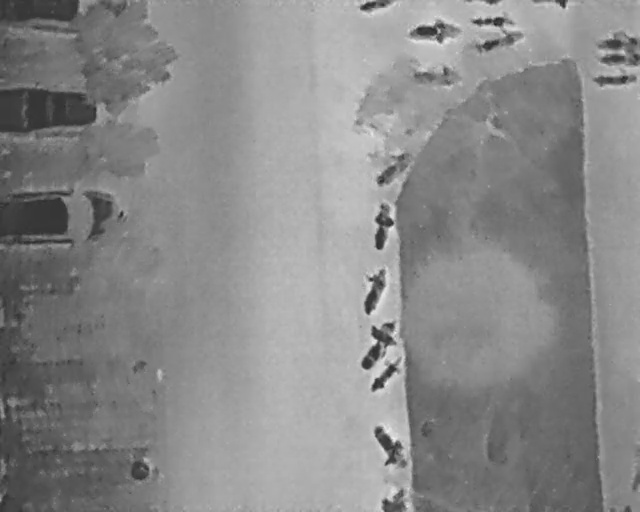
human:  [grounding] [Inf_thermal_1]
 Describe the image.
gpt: In the satellite image, there is  <ref>2 large car </ref> <box>[[3, -5, 10, 12, 2], [3, 12, 11, 31, 2]]</box> located at top left,  <ref>1 large car </ref> <box>[[4, 30, 13, 54, 2]]</box> located at left,  <ref>1 medium bicycle </ref> <box>[[59, 94, 63, 100, 2]]</box> located at bottom,  <ref>2 large bicycle </ref> <box>[[58, 81, 62, 92, 60], [58, 68, 62, 77, 129]]</box> located at bottom,  <ref>4 large bicycle </ref> <box>[[56, 61, 61, 72, 129], [55, 50, 60, 61, 115], [57, 38, 61, 48, 99], [60, 27, 63, 37, 139]]</box> located at center,  <ref>2 large bicycle </ref> <box>[[66, 10, 69, 18, 176], [66, 0, 70, 11, 179]]</box> located at top,  <ref>2 large bicycle </ref> <box>[[76, 3, 79, 12, 168], [75, 0, 78, 8, 179]]</box> located at top right,  <ref>1 medium bicycle </ref> <box>[[58, -2, 60, 5, 2]]</box> located at top,  <ref>4 medium bicycle </ref> <box>[[94, 10, 97, 19, 2], [95, 7, 97, 15, 2], [94, 3, 97, 12, 2], [85, -2, 87, 5, 2]]</box> located at top right.